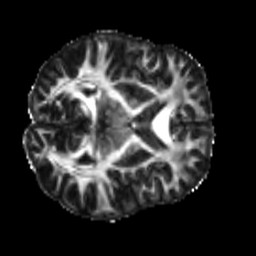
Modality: FA
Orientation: axial
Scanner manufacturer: siemens
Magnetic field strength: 3 T
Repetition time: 4 s
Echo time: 0.0594 s